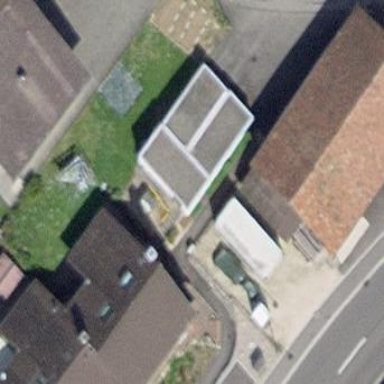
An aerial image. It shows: Garage.